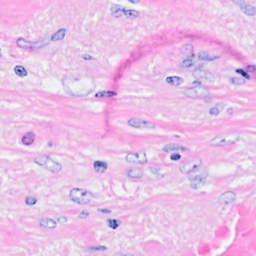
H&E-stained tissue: Breast